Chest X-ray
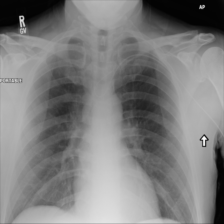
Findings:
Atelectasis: negative
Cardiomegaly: negative
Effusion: negative
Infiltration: negative
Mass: negative
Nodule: negative
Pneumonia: negative
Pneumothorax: negative
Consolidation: negative
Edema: negative
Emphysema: negative
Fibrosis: negative
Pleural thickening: negative
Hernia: negative